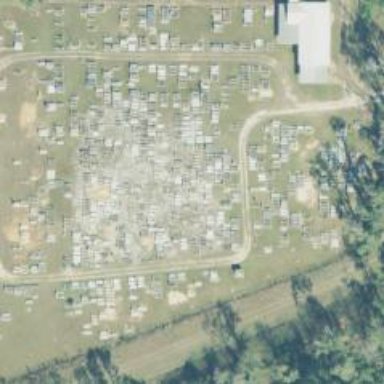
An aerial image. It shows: Cemetery.